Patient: sex M, age 60
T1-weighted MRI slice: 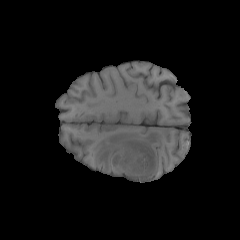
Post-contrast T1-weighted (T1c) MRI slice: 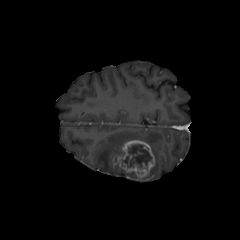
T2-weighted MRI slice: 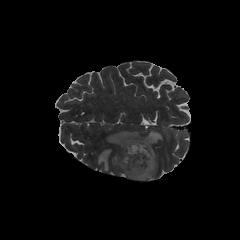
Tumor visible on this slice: yes
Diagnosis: Glioblastoma, IDH-wildtype
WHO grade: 4